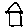
Label: house